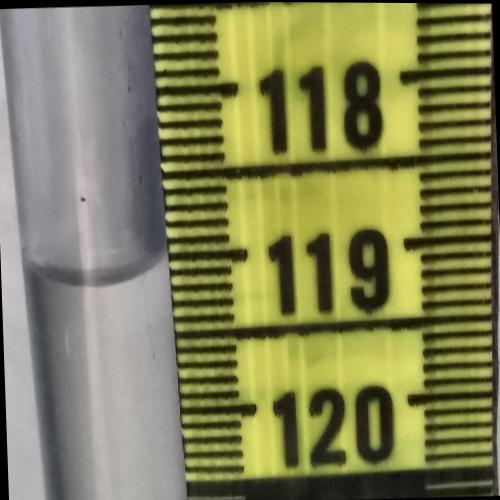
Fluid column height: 119.1 cm